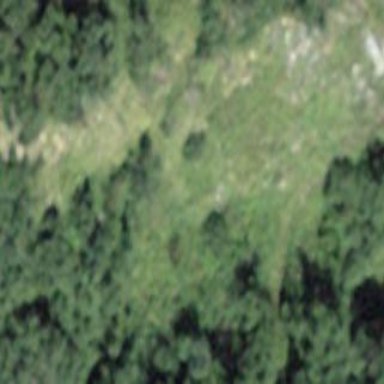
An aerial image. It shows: Natural area of fell.